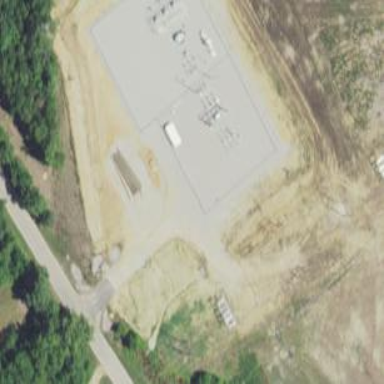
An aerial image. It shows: Substation for switching with surrounding fence.